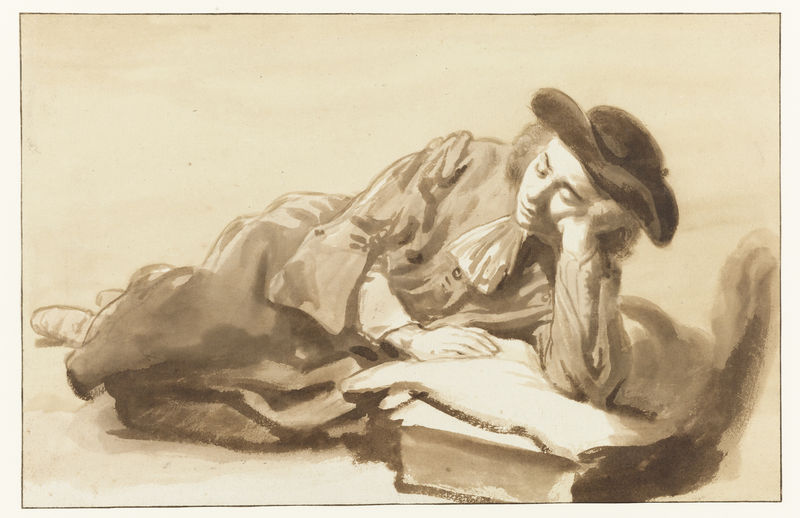
Titel: Liggende jongen
Künstler: Gerbrand van den Eeckhout
Standort: Amsterdam
Institution: Rijksmuseum
Schlagwörter: manteau, cheveux, dessin, lecture, toile, journal, haut, coussin, tabouret, sieste